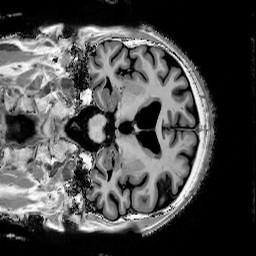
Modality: T1w
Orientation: coronal
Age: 58
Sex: male
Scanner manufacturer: siemens
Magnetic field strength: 3 T
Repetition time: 5 s
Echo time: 0.00298 s